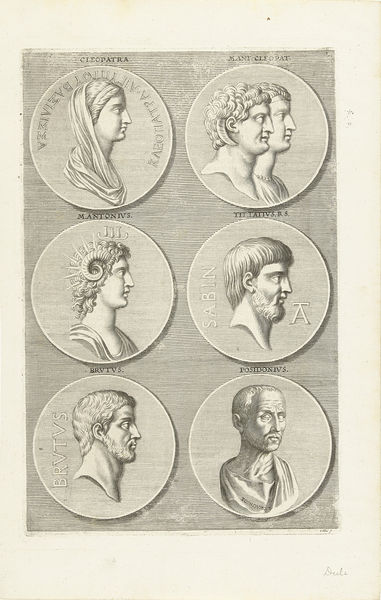
Titel: Zes munten met portretten van mannen en vrouwen uit de antieke: letter L
Künstler: Richard Collin
Standort: Amsterdam
Institution: Rijksmuseum
Schlagwörter: mann, frau, köpfe, männer, profil, zeichnung, schleier, tuch, bart, horn, portrait, porträt, skulptur, zwei, inschrift, buchstaben, portraits, götter, hörner, römisch, prägung, münzen, numismatik, ziegenmensch, bzwei